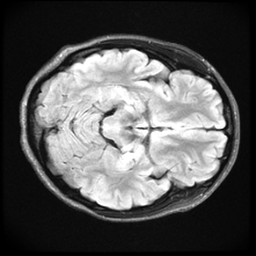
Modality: FLAIR
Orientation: axial
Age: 23
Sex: female
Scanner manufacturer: ge
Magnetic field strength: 3 T
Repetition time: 11 s
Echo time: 0.1497 s